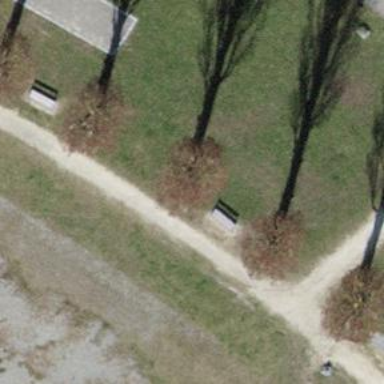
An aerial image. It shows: Park with broadleaved deciduous trees.